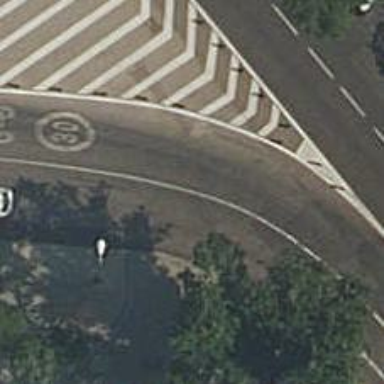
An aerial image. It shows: Secondary road with asphalt surface and shared cycle lane.